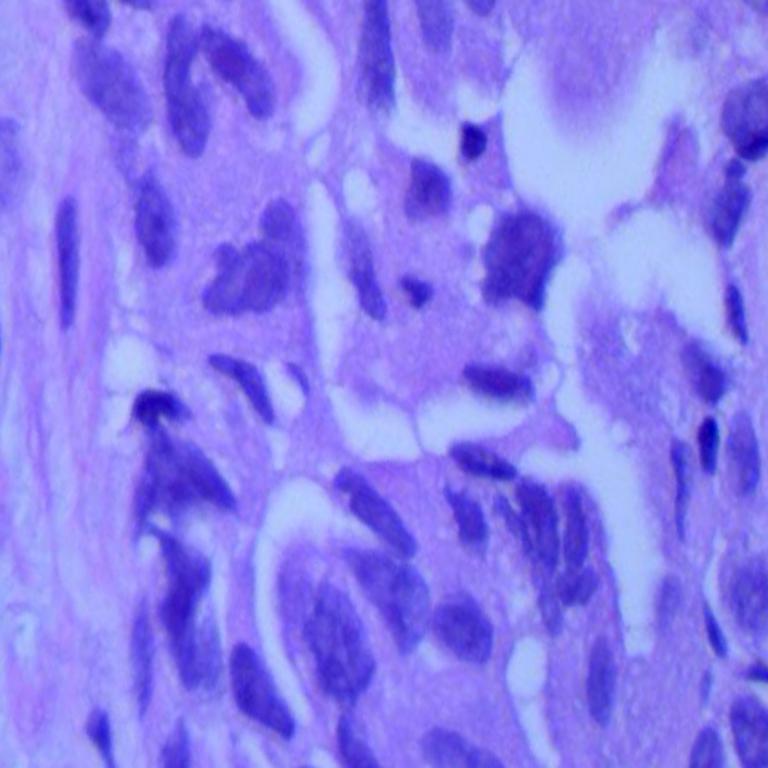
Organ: lung
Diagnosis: adenocarcinomas